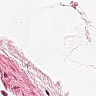
Metastatic tissue present: no